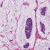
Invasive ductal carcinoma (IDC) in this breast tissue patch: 1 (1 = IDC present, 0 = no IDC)